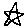
Label: star